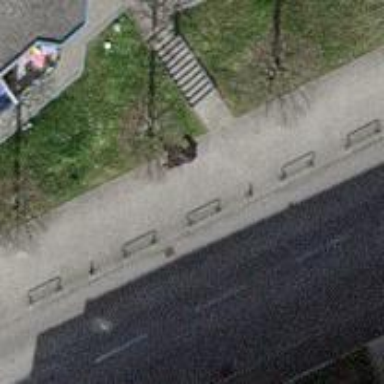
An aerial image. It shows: Set of concrete steps.